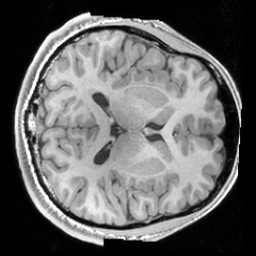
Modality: T1w
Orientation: axial
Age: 20
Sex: male
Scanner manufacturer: siemens
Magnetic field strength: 3 T
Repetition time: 1.63 s
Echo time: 0.00311 s